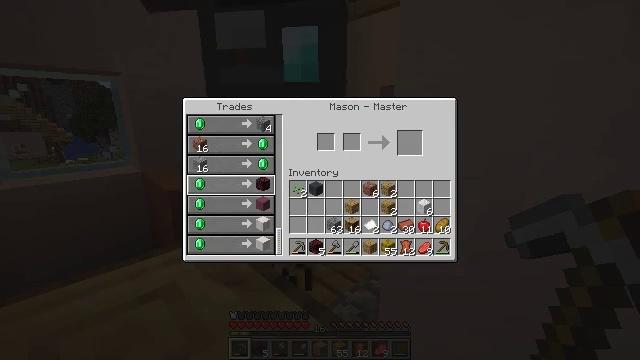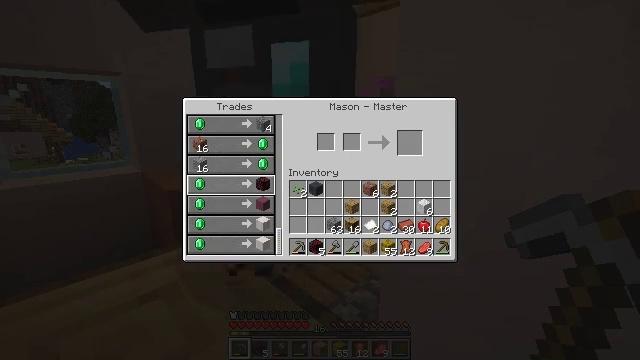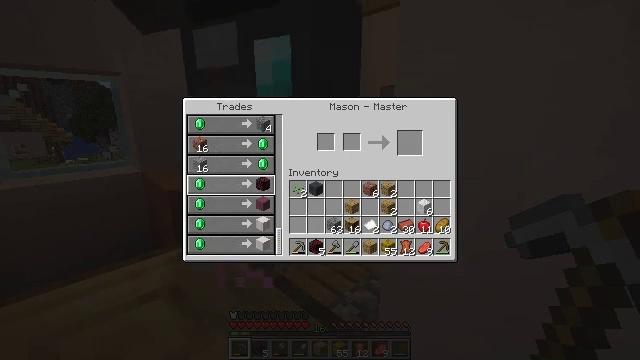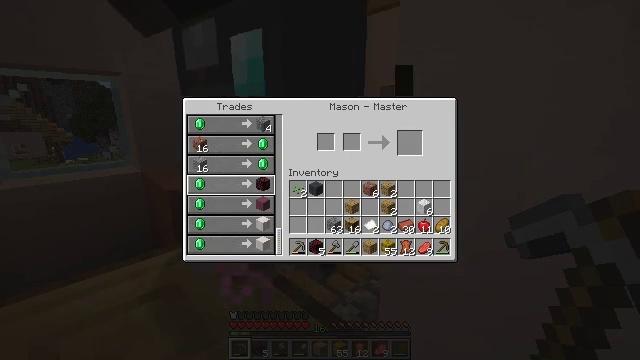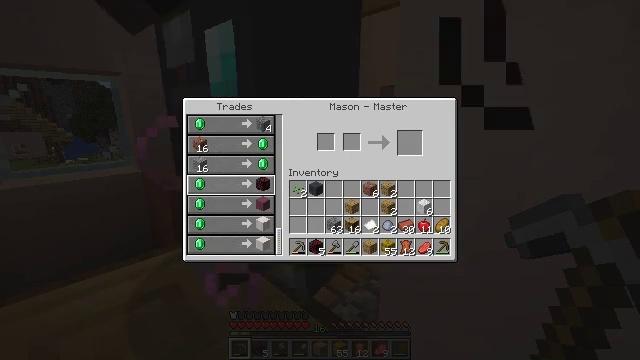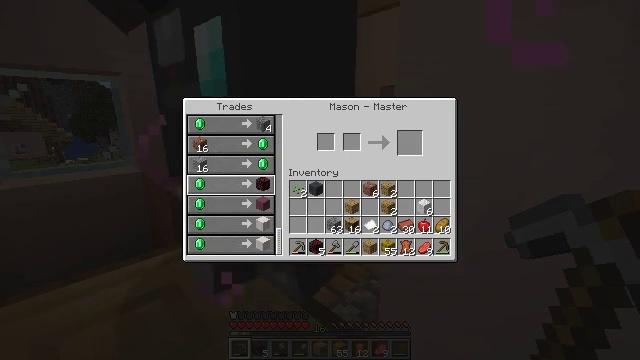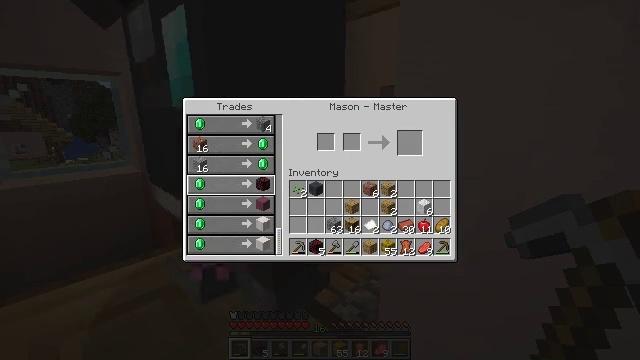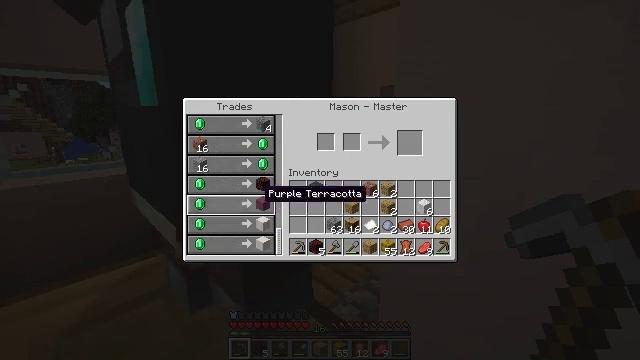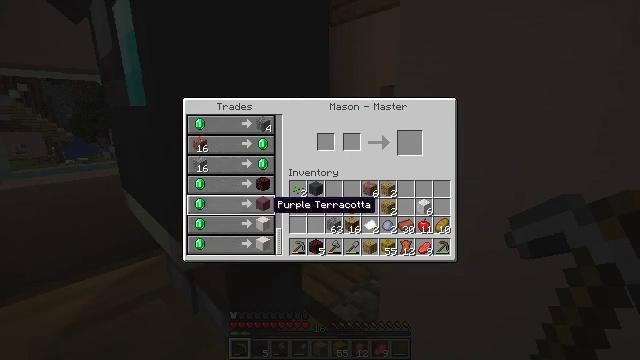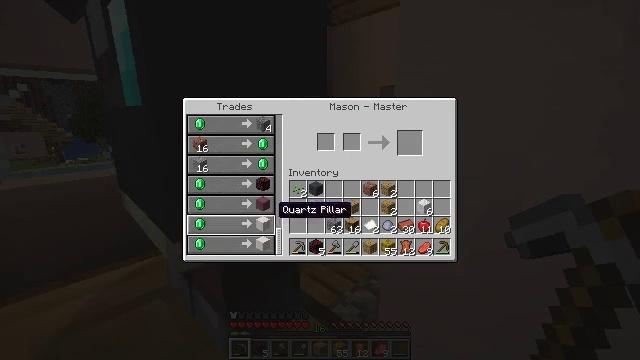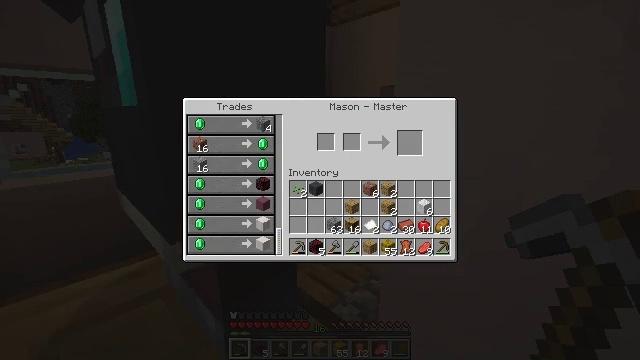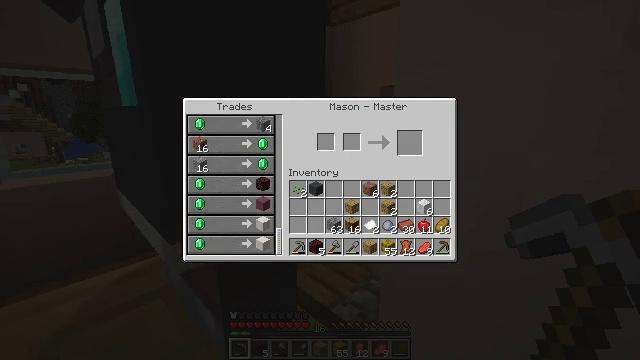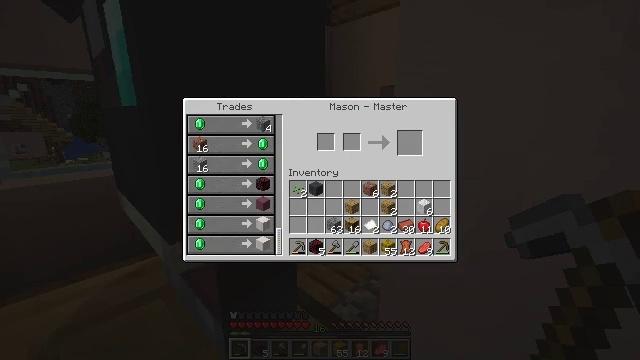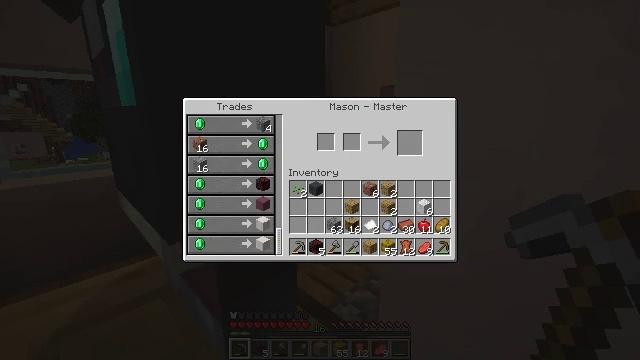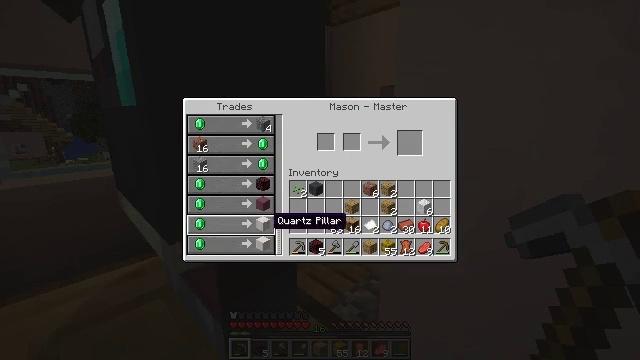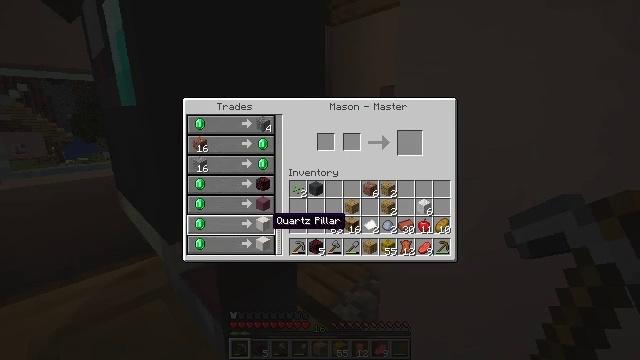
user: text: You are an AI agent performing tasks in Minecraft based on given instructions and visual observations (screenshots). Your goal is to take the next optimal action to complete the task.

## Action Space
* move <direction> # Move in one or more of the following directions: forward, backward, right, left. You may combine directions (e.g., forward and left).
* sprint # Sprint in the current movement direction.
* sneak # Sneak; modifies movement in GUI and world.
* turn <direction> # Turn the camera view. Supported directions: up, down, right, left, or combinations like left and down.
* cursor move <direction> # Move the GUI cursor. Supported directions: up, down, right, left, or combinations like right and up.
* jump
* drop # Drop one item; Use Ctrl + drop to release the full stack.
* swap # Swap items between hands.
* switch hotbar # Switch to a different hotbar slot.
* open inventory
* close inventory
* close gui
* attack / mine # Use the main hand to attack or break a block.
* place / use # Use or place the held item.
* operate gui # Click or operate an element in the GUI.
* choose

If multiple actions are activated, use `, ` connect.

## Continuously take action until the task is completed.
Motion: motion action
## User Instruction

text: Collect black glazed terracotta by mining.
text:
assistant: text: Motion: no_op
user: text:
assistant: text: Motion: no_op
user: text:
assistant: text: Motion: no_op
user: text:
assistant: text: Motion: no_op
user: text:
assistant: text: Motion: no_op
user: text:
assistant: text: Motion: cursor move down
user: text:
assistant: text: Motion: cursor move right and down
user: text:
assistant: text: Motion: cursor move right and down
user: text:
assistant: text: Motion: no_op
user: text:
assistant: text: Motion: cursor move right
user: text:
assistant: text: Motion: cursor move right
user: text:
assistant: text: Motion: no_op
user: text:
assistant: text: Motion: no_op
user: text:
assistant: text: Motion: cursor move left
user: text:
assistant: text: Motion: no_op
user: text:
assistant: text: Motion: no_op
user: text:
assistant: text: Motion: no_op
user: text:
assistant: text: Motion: no_op
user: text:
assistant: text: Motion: no_op
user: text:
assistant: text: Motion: no_op
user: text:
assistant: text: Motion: no_op
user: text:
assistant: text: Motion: no_op
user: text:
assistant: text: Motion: no_op
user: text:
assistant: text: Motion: cursor move down
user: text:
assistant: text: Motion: no_op
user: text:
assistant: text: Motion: no_op
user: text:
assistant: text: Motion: no_op
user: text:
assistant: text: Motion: no_op
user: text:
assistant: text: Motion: no_op
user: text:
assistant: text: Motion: cursor move right